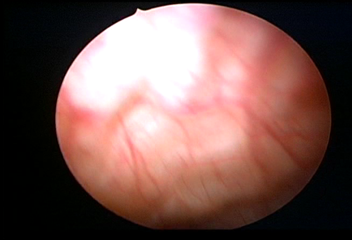
Modality: WLC
Class: Normal mucosa
Bladder cancer association: No